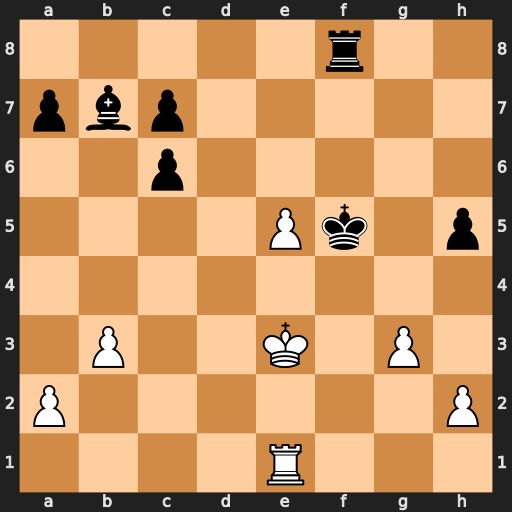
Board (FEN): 5r2/pbp5/2p5/4Pk1p/8/1P2K1P1/P6P/4R3
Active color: w
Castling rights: -
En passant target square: -
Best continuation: Rf1+ Ke6 Rxf8